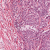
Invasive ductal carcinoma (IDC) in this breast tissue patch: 1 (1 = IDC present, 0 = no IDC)